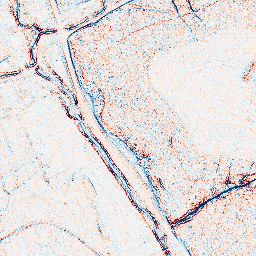
Category: edge_preserving
Decomposition family: anisotropic_diffusion
Decomposition parameters: iterations: 5
kappa: 30
gamma: 0.05
Upsampling method: quadratic
Upsampling parameters: scale: 8
Upsampling scale: 8